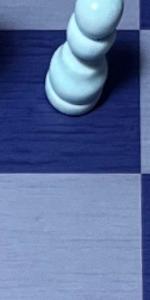
Label: Empty